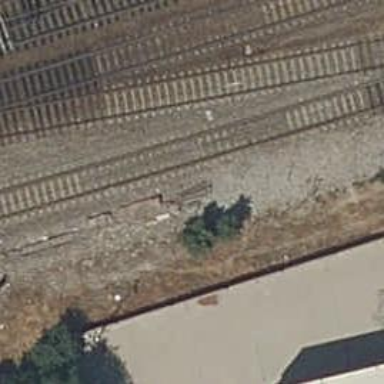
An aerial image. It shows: Railway track with contact line for electrification.